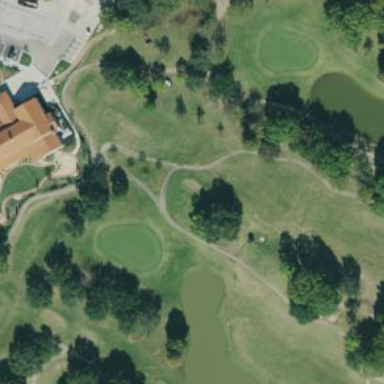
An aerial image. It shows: Path designated for golf carts.